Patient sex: M
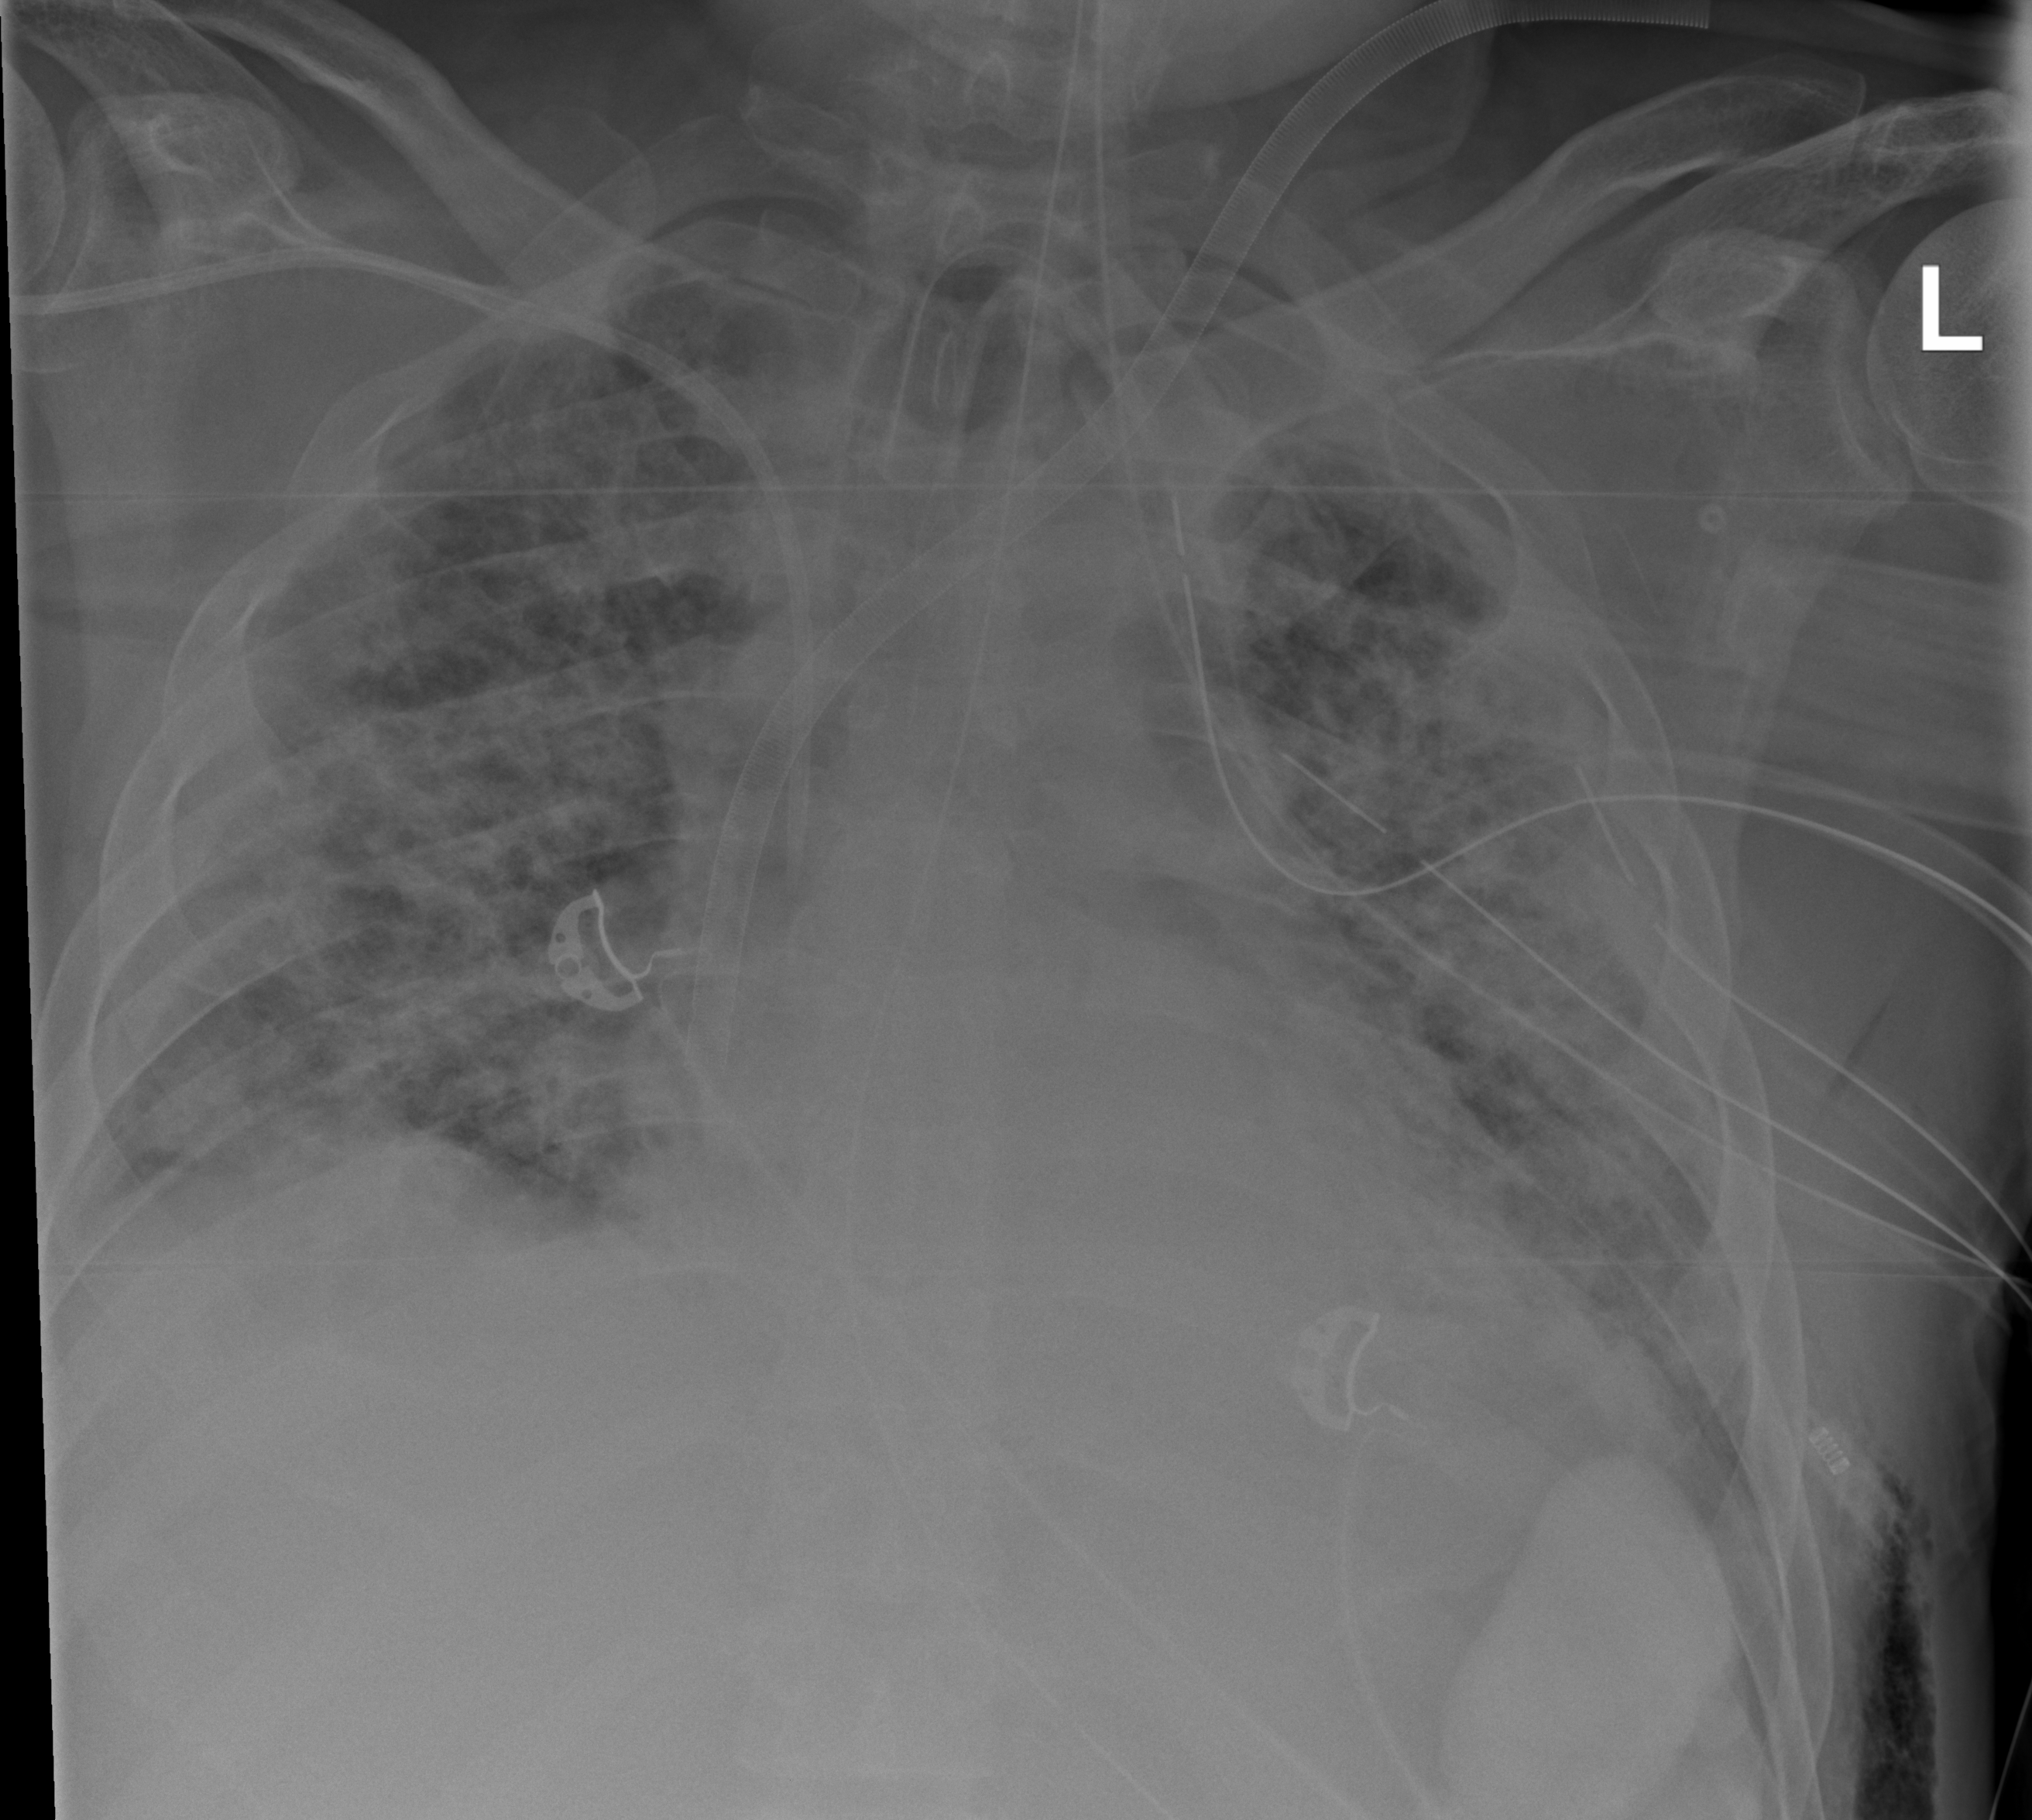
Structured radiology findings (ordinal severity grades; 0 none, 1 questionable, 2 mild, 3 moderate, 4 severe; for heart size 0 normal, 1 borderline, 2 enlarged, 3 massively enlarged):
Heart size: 2
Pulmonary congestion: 0
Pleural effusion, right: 1
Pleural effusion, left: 0
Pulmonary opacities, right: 3
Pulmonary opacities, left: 3
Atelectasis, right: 2
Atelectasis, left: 2